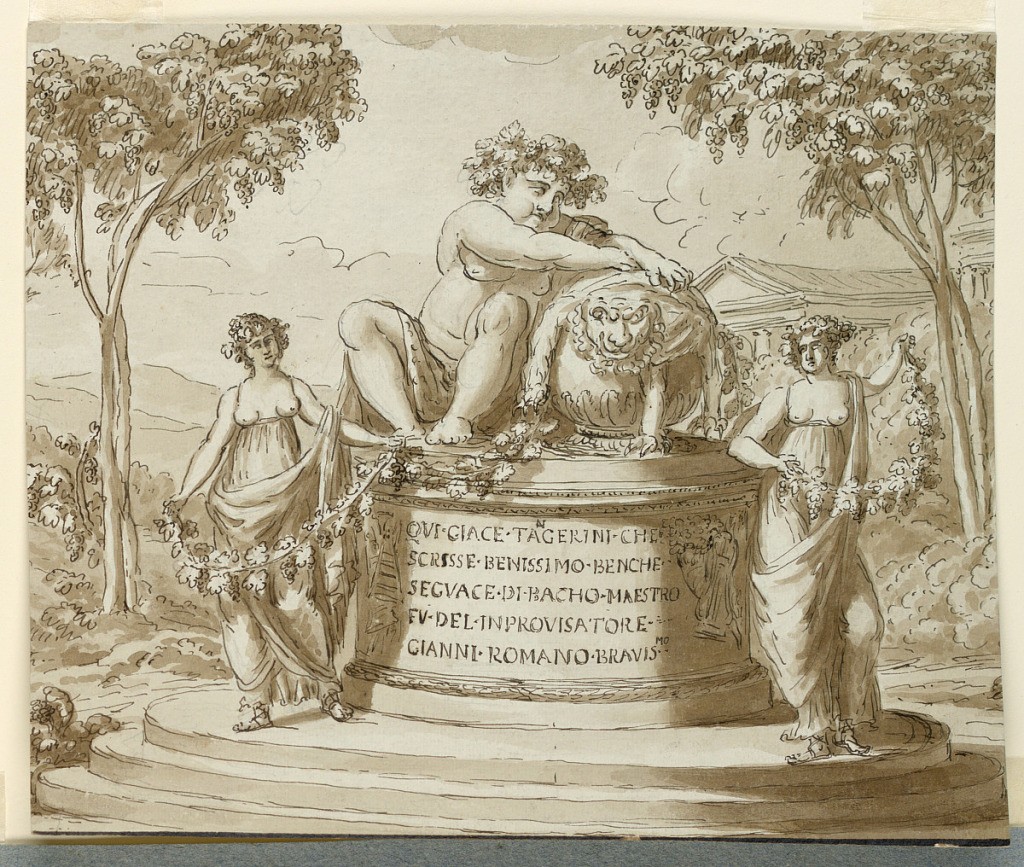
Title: Sepulchral Monument for Poet Tagerini
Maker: Giuseppe Barberi, Italian, 1746–1809
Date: after 1795
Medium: Pen and brown ink, brush and brown wash, graphite on blued-white paper, lined
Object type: Drawing
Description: Three steps from an oval platform. The Bacchus boy seated and leaning upon an urn upon an oval pedestal flanked by girls with vine festoons.

Inscription:
QUI.GIACE.TANGERINI.CHE/ SCRISSE.BENISSIMO.BENCHE/ SEGUACE.DI.BACHO.MAESTRO/ FU.DEL.INPROVISATORE/ GIANNI.ROMANO.BRAVIS (si)MO.

In landscape. Temple in the right rear.